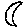
Label: moon